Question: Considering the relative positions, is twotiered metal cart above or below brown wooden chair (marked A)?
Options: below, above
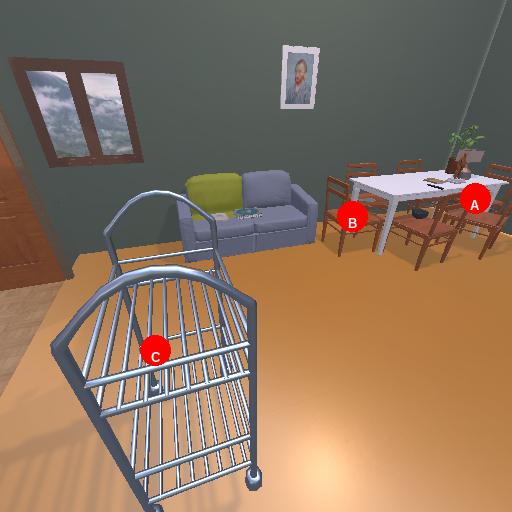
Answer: below